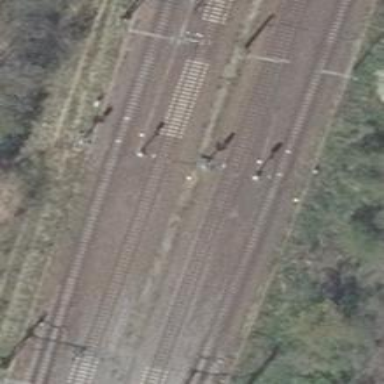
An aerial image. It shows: Railway track with contact lines for electrification.